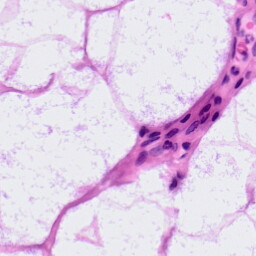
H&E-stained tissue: LymphNode